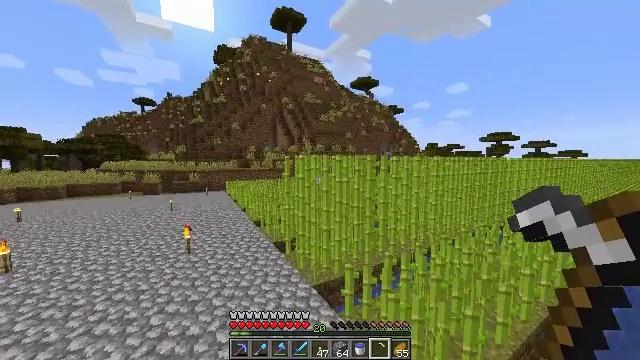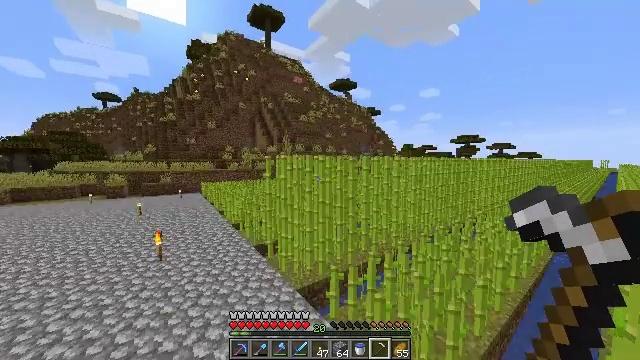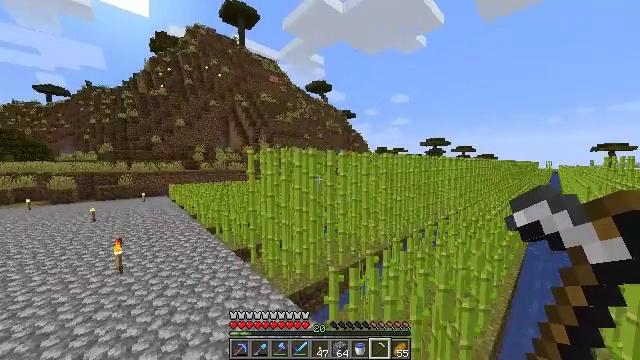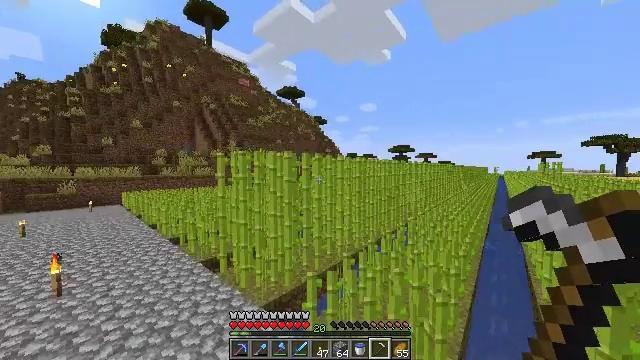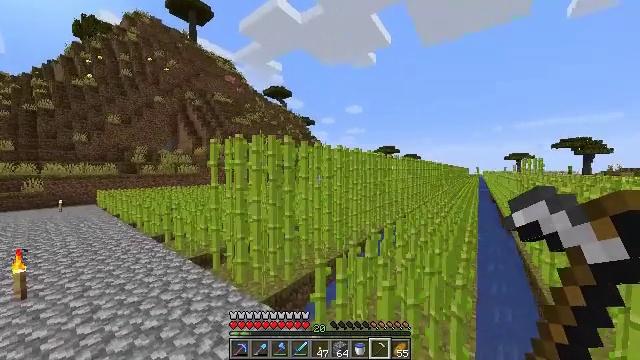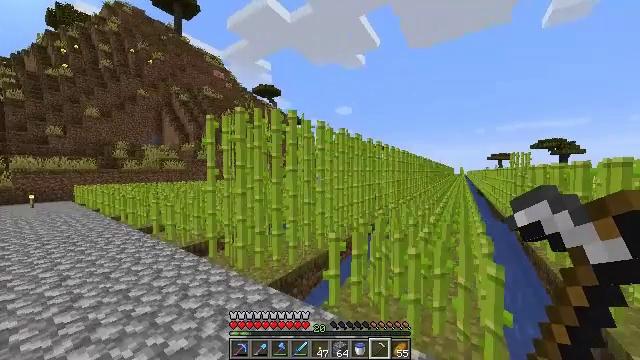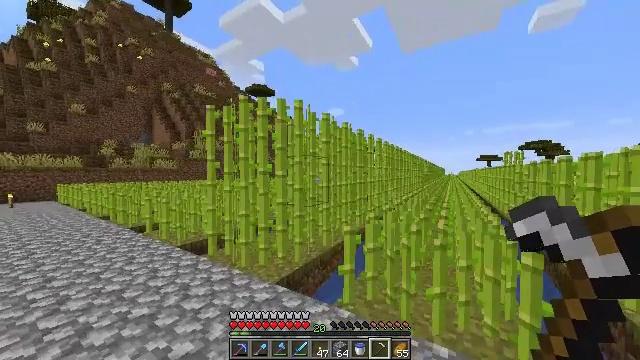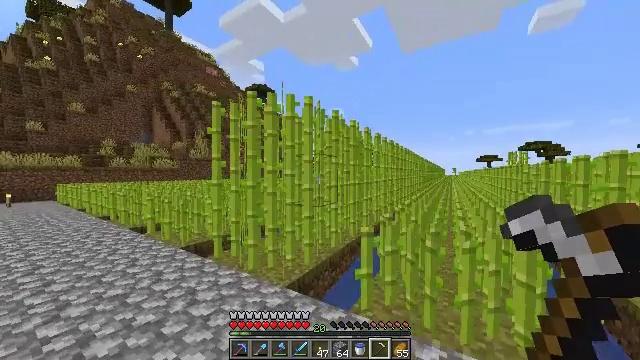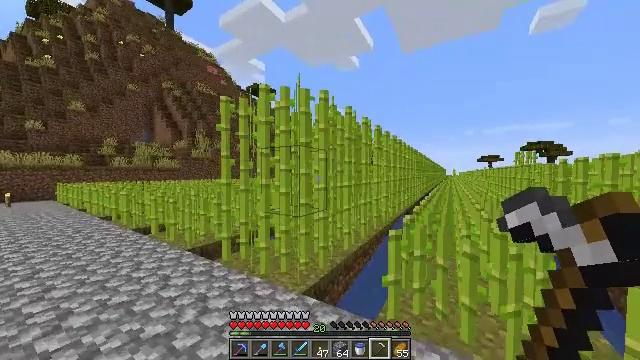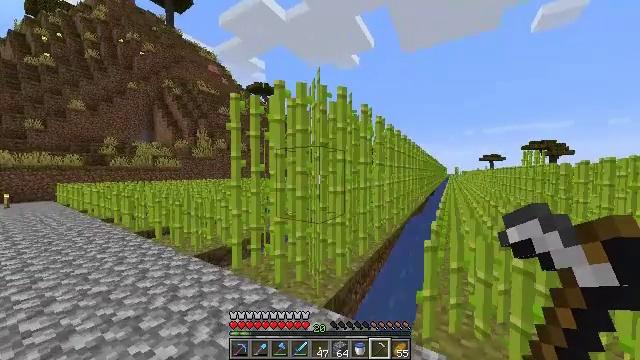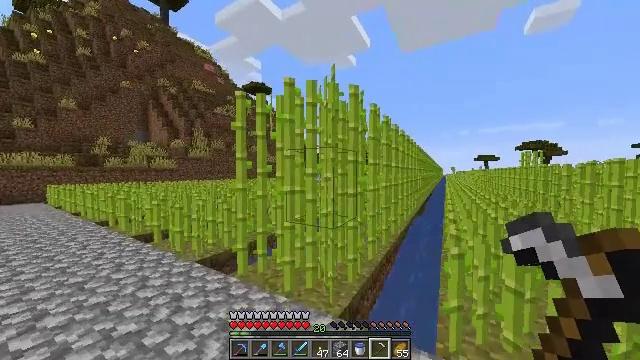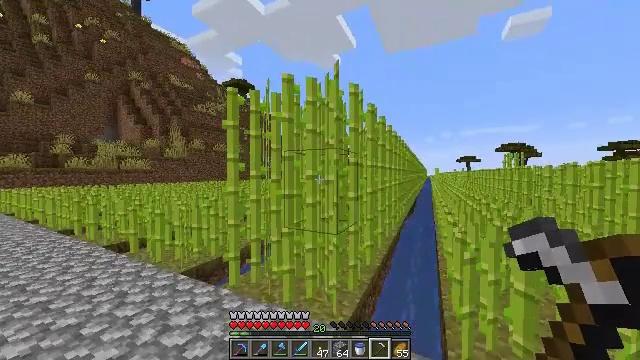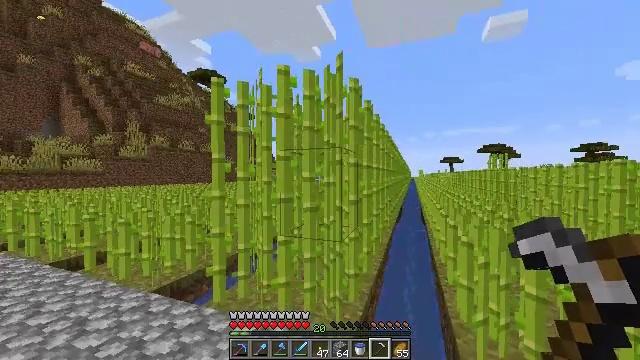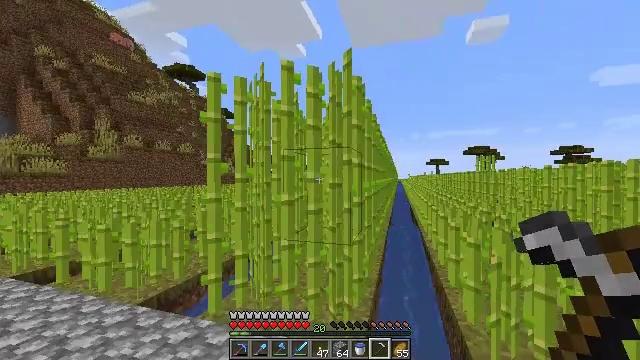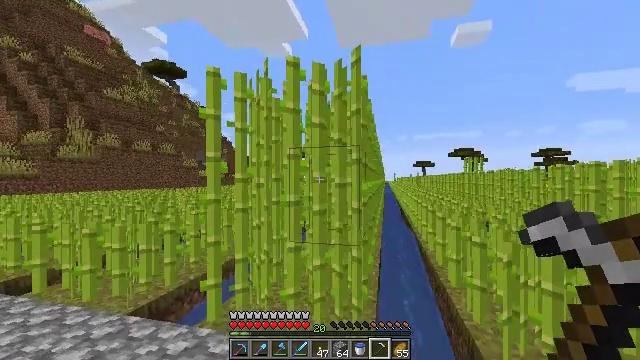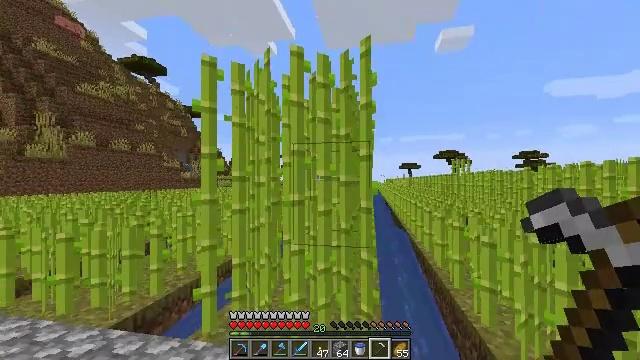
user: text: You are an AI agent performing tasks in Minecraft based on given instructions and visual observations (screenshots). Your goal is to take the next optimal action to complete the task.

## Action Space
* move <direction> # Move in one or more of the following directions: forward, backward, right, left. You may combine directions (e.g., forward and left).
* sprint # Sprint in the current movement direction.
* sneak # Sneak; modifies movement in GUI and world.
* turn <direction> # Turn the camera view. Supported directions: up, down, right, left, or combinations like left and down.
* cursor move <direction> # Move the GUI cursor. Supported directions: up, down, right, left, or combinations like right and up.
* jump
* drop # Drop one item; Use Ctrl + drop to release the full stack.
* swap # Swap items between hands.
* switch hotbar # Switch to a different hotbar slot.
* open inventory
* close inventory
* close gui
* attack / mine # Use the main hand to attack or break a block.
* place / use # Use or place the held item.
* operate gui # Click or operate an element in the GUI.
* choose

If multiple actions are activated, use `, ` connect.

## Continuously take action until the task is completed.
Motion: motion action
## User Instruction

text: Mine the sugar cane near rivers.
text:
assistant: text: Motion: move forward and move left, sprint, turn right, jump
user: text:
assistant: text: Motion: move forward and move left, turn right, jump
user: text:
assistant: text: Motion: move forward and move left, turn right and up
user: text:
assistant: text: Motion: move forward and move left, turn right
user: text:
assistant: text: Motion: move forward and move left, turn right
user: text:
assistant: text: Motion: move forward and move left, turn right
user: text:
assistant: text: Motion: move forward and move left
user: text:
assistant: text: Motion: move forward and move left
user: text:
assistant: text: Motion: move forward and move left
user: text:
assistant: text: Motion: move left, turn right
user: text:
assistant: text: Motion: move left, turn right
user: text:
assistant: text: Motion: move left, turn right
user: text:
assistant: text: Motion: move left, turn right
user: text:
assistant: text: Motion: move forward and move left, turn right
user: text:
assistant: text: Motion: move forward, turn right
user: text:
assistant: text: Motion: move forward, turn right
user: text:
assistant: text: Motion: move forward
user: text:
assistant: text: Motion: move forward
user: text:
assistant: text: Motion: attack / mine
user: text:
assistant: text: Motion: attack / mine
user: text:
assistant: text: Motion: attack / mine
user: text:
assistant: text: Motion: attack / mine
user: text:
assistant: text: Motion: turn left, attack / mine
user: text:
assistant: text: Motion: attack / mine
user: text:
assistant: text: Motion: move left, attack / mine
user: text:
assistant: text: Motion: move forward and move left, attack / mine
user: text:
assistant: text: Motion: move forward and move left, attack / mine
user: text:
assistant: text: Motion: move forward and move left, turn right, attack / mine
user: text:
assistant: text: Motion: move forward, turn right, attack / mine
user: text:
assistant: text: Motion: move forward, attack / mine